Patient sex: M
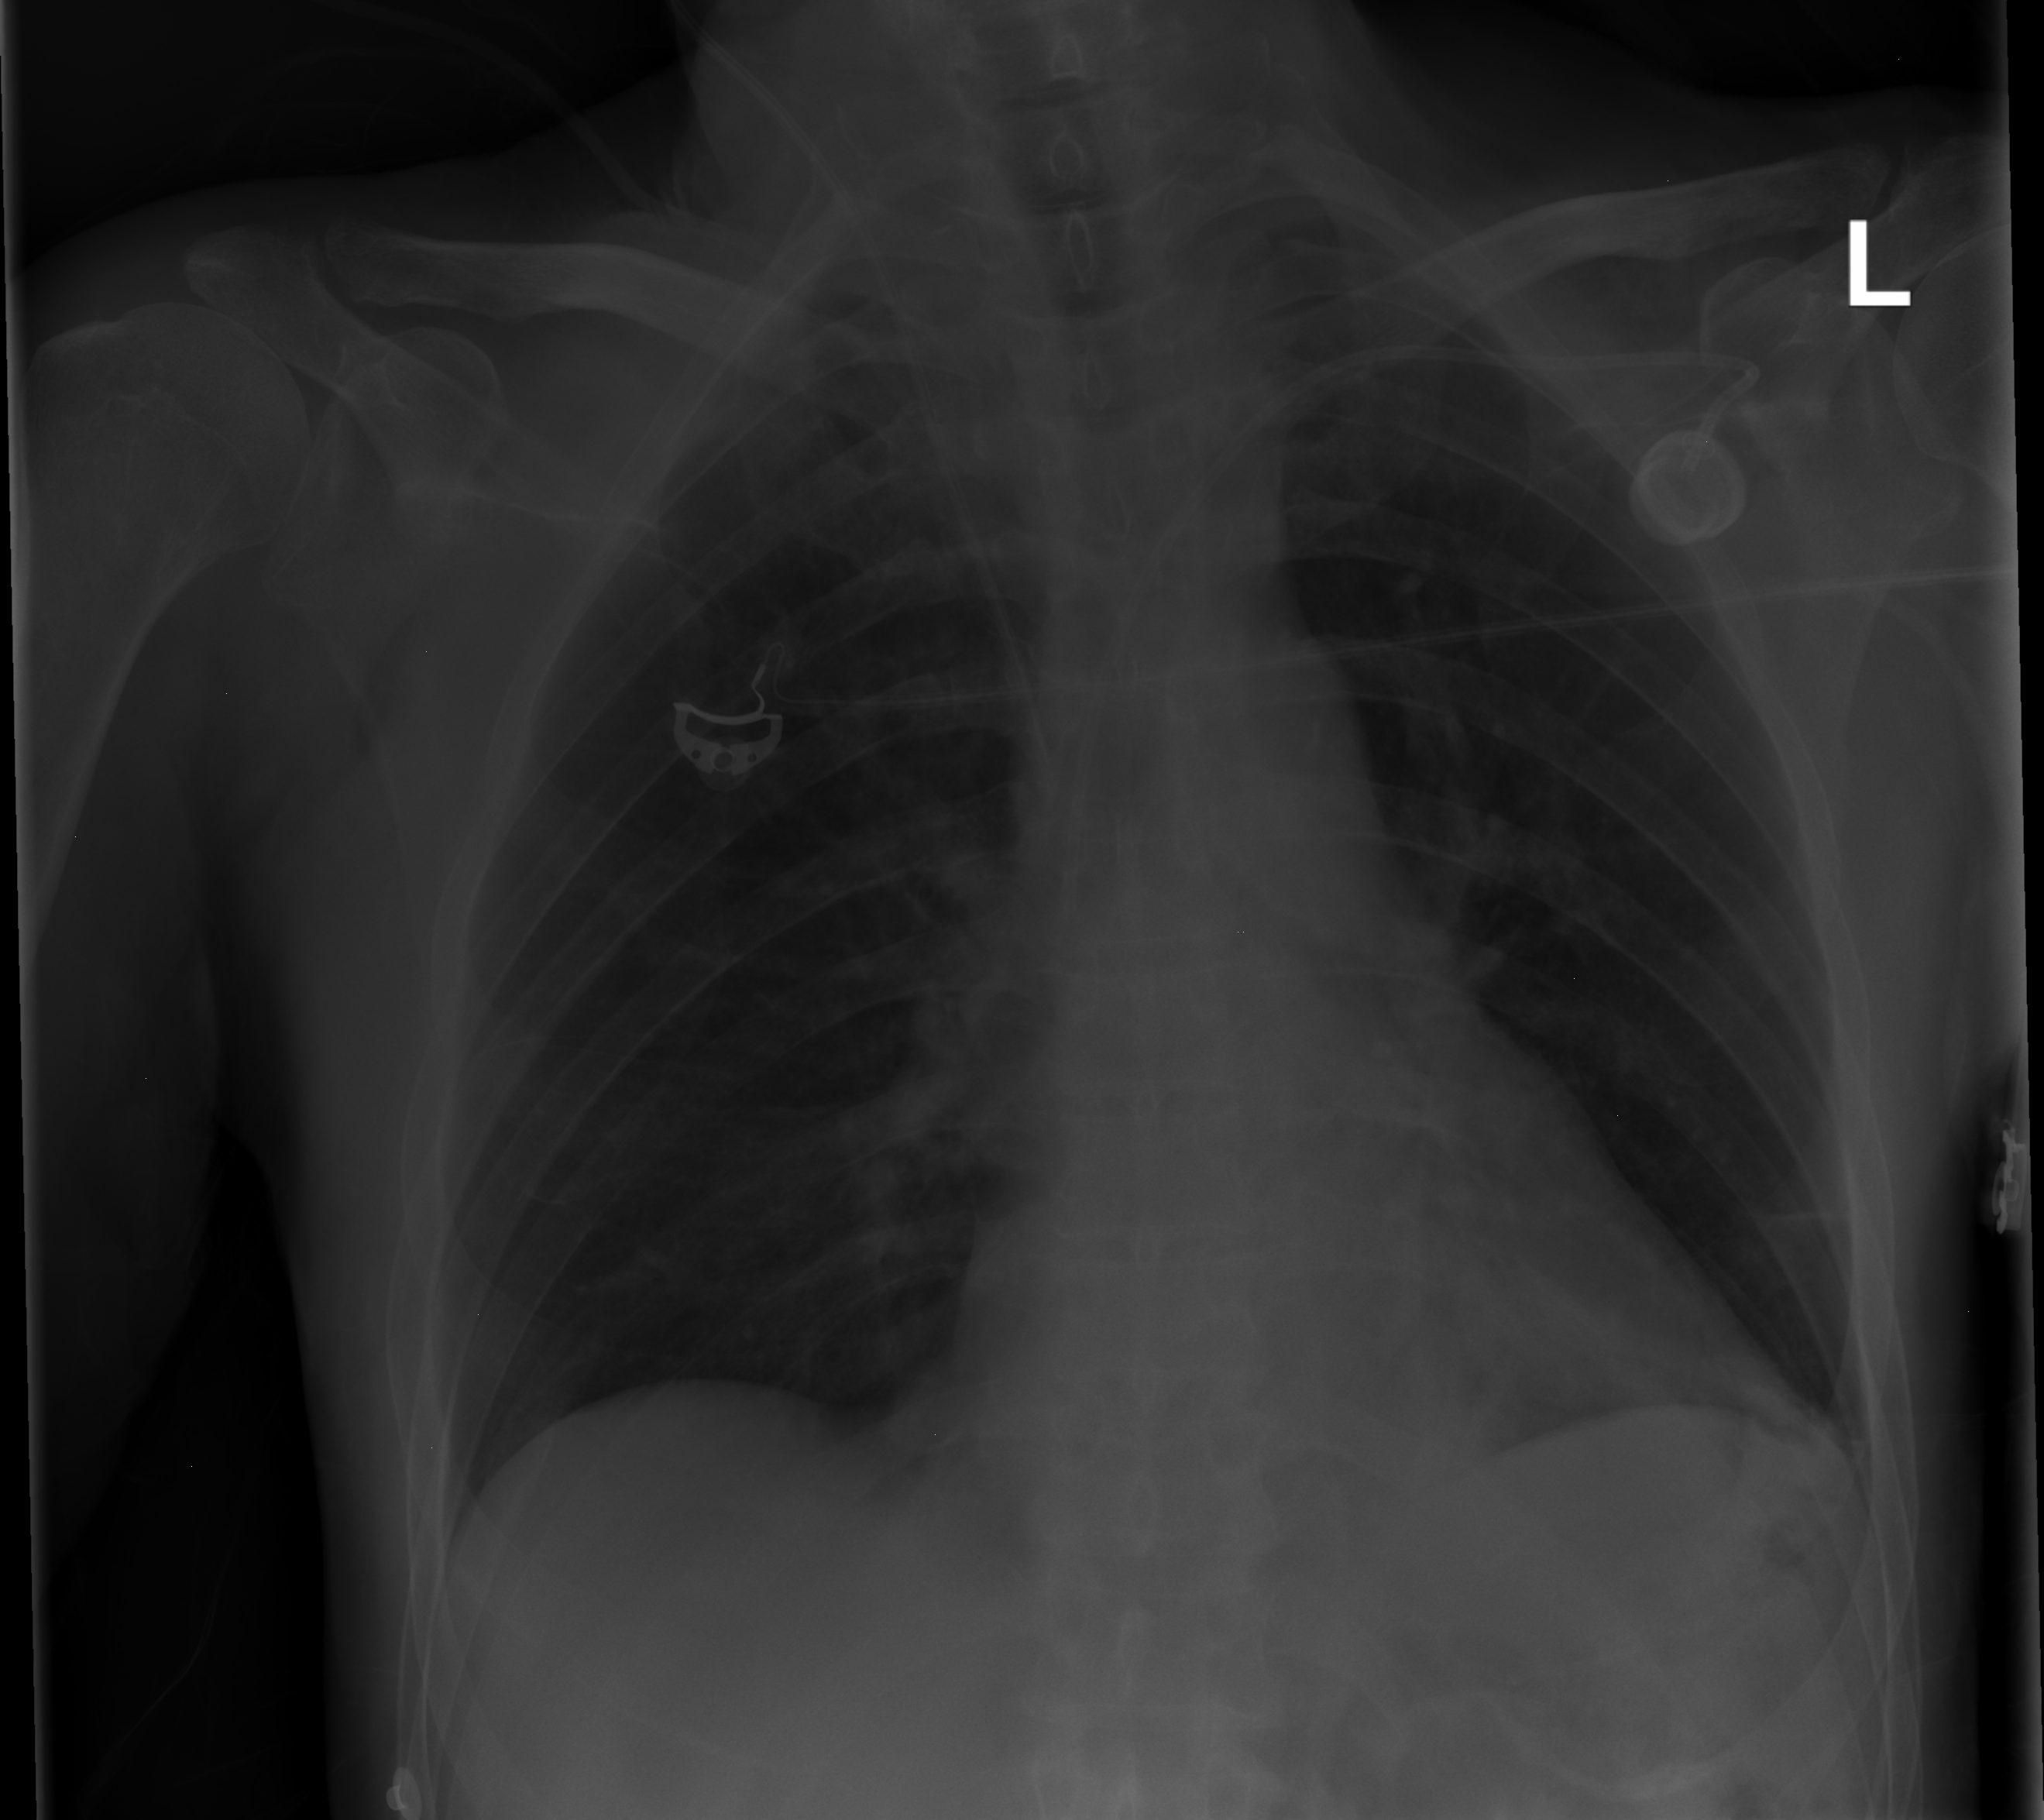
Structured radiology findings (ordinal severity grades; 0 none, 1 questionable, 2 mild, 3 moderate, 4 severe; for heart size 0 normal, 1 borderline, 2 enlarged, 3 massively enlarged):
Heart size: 0
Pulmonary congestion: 0
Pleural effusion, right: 0
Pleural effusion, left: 0
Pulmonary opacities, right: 0
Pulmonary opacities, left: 0
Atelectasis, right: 0
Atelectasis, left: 2